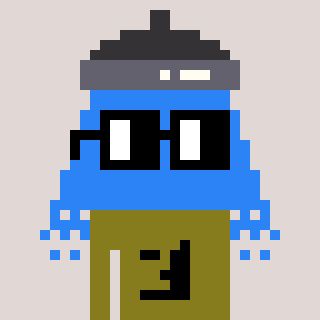
a pixel art character with square black glasses, a shower-shaped head and a gunk-colored body on a warm background